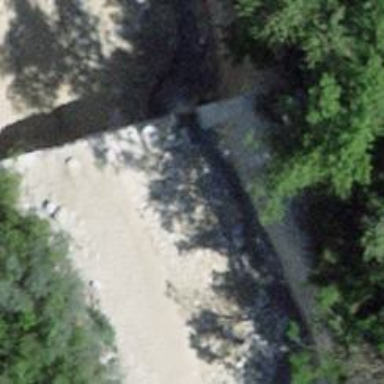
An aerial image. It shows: Check dam constructed across the waterway.